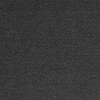
Atmospheric dust classification: dusty